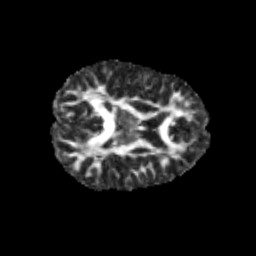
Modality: FA
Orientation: axial
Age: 11
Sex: female
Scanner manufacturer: siemens
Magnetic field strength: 3 T
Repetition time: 3.8 s
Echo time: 0.07 s